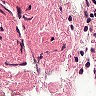
Metastatic tissue present: no